Interaction volume radius: 10 \u00c5
Interaction volume height: 15 \u00c5
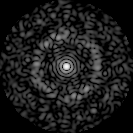
Disorder parameter: 0.8577